九年级 · 度量几何学
如图, 两幢楼高 $\mathrm{AB}=\mathrm{CD}=30 \mathrm{~m}$, 两楼间的距离 $\mathrm{AC}=24 \mathrm{~m}$, 当太阳光线与水平线的夹角为 $30^{\circ}$时, 求甲楼投在乙楼上的影子的高度. (结果精确到 $0.01, \sqrt{3} \approx 1.732, \sqrt{2} \approx 1.414$ )

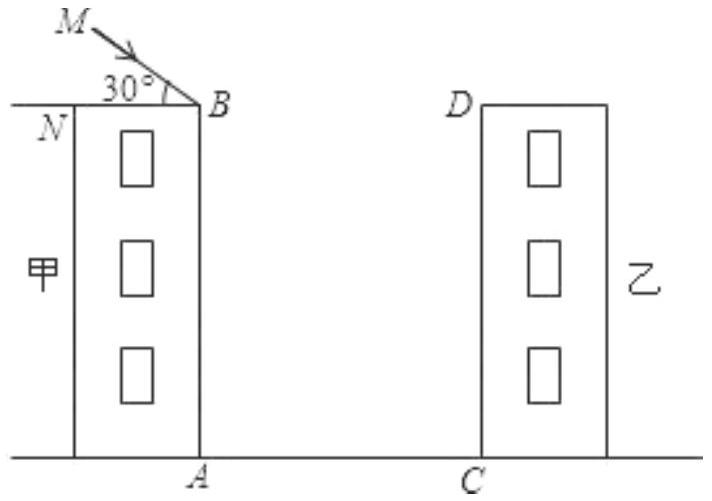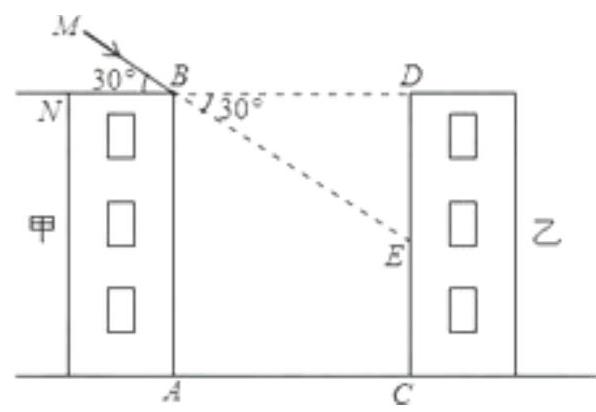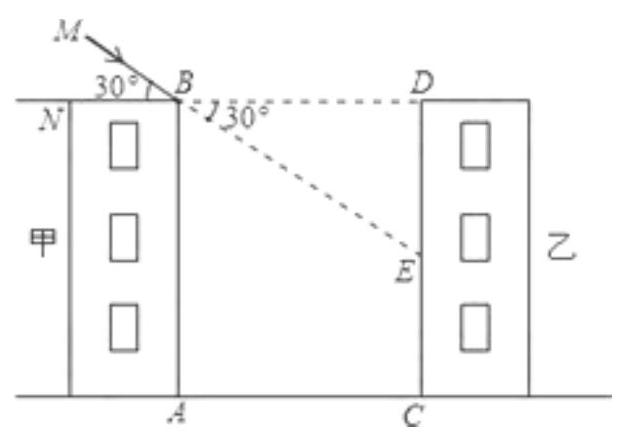
答案: 投到乙楼影子高度是 $16.14 \mathrm{~m}$

【解析】试题分析:

（1）首先要作出甲楼投到乙楼的影子，如下图所示, 线段 $C E$ 即表示乙楼的影子;

(2) 求甲楼投在乙楼上的影子的高度即需求线段 $\mathrm{CE}$ 的长, 为此, 必须要求出 $D E$ 的长, 而 $D E$为 Rt $\triangle D E B$ 的边长, 且楼间距 $A C=B D=24 \mathrm{~m}, \angle D B E=30^{\circ}$, 所以解这个直角三角形即可求解.解: 如图, 延长 $M B$ 交 $C D$ 于 $E$, 连接 $B D$,

由于 $A B=C D=30 \mathrm{~m}, A B \perp A C, C D \perp A C$,

$\therefore$ 四边形 $A C D B$ 是矩形,
$\therefore N B$ 和 $B D$ 在同一直线上, $\angle D B E=\angle M B N=30^{\circ}$

$\therefore A C=B D=24 \mathrm{~m}, \angle B D E=90^{\circ}$,

$\mathrm{DE}$

在 Rt $\triangle B E D$ 中 $\tan 30^{\circ}=\overline{\mathrm{BD}}$,

$D E=B D \cdot \tan 30^{\circ}=24 \times \frac{\sqrt{3}}{3}=8 \sqrt{3}$,

$\therefore C E=30-8 \sqrt{3} \approx 16.14(\mathrm{~m})$,

答: 甲楼投到乙楼影子高度是 $16.14 \mathrm{~m}$.

点睛:

(1) 本题关键是找到乙楼投在甲楼上的的影子，即乙楼在甲楼上的斜投影: 作出乙楼最高点在太阳光线落在甲楼的投影点 $E$, 即知线段 $D E$ 为所要找的影子;

(2) 求线段长, 在本题中明显是利用三角函数, 解直角三角形即可, 答案要取近似值, 注意不要在计算过程中取, 应在最后的运算中取, 否则会造成误差过大.